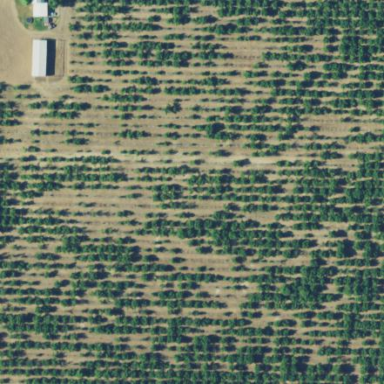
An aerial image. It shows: Orchard.